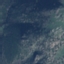
Land use / land cover class: HerbaceousVegetation